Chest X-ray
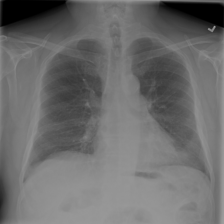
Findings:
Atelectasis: negative
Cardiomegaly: negative
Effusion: negative
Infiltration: positive
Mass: negative
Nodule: negative
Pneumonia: negative
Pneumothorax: negative
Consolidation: negative
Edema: negative
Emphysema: negative
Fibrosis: negative
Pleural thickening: negative
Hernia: negative